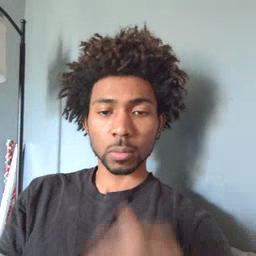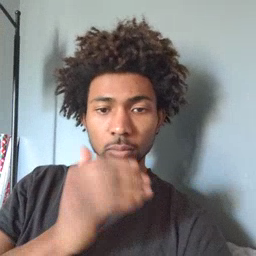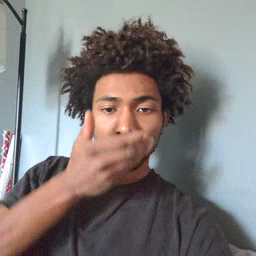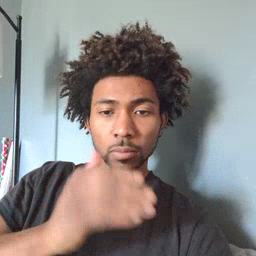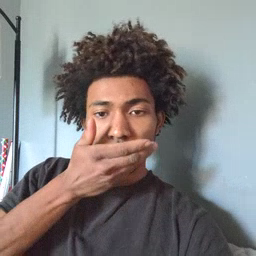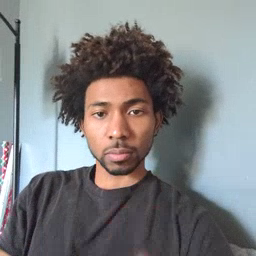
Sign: cereal